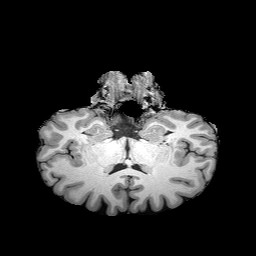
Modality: T1w
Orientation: sagittal
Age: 39
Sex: female
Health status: healthy